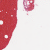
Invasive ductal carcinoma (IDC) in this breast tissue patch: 0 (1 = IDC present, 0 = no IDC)